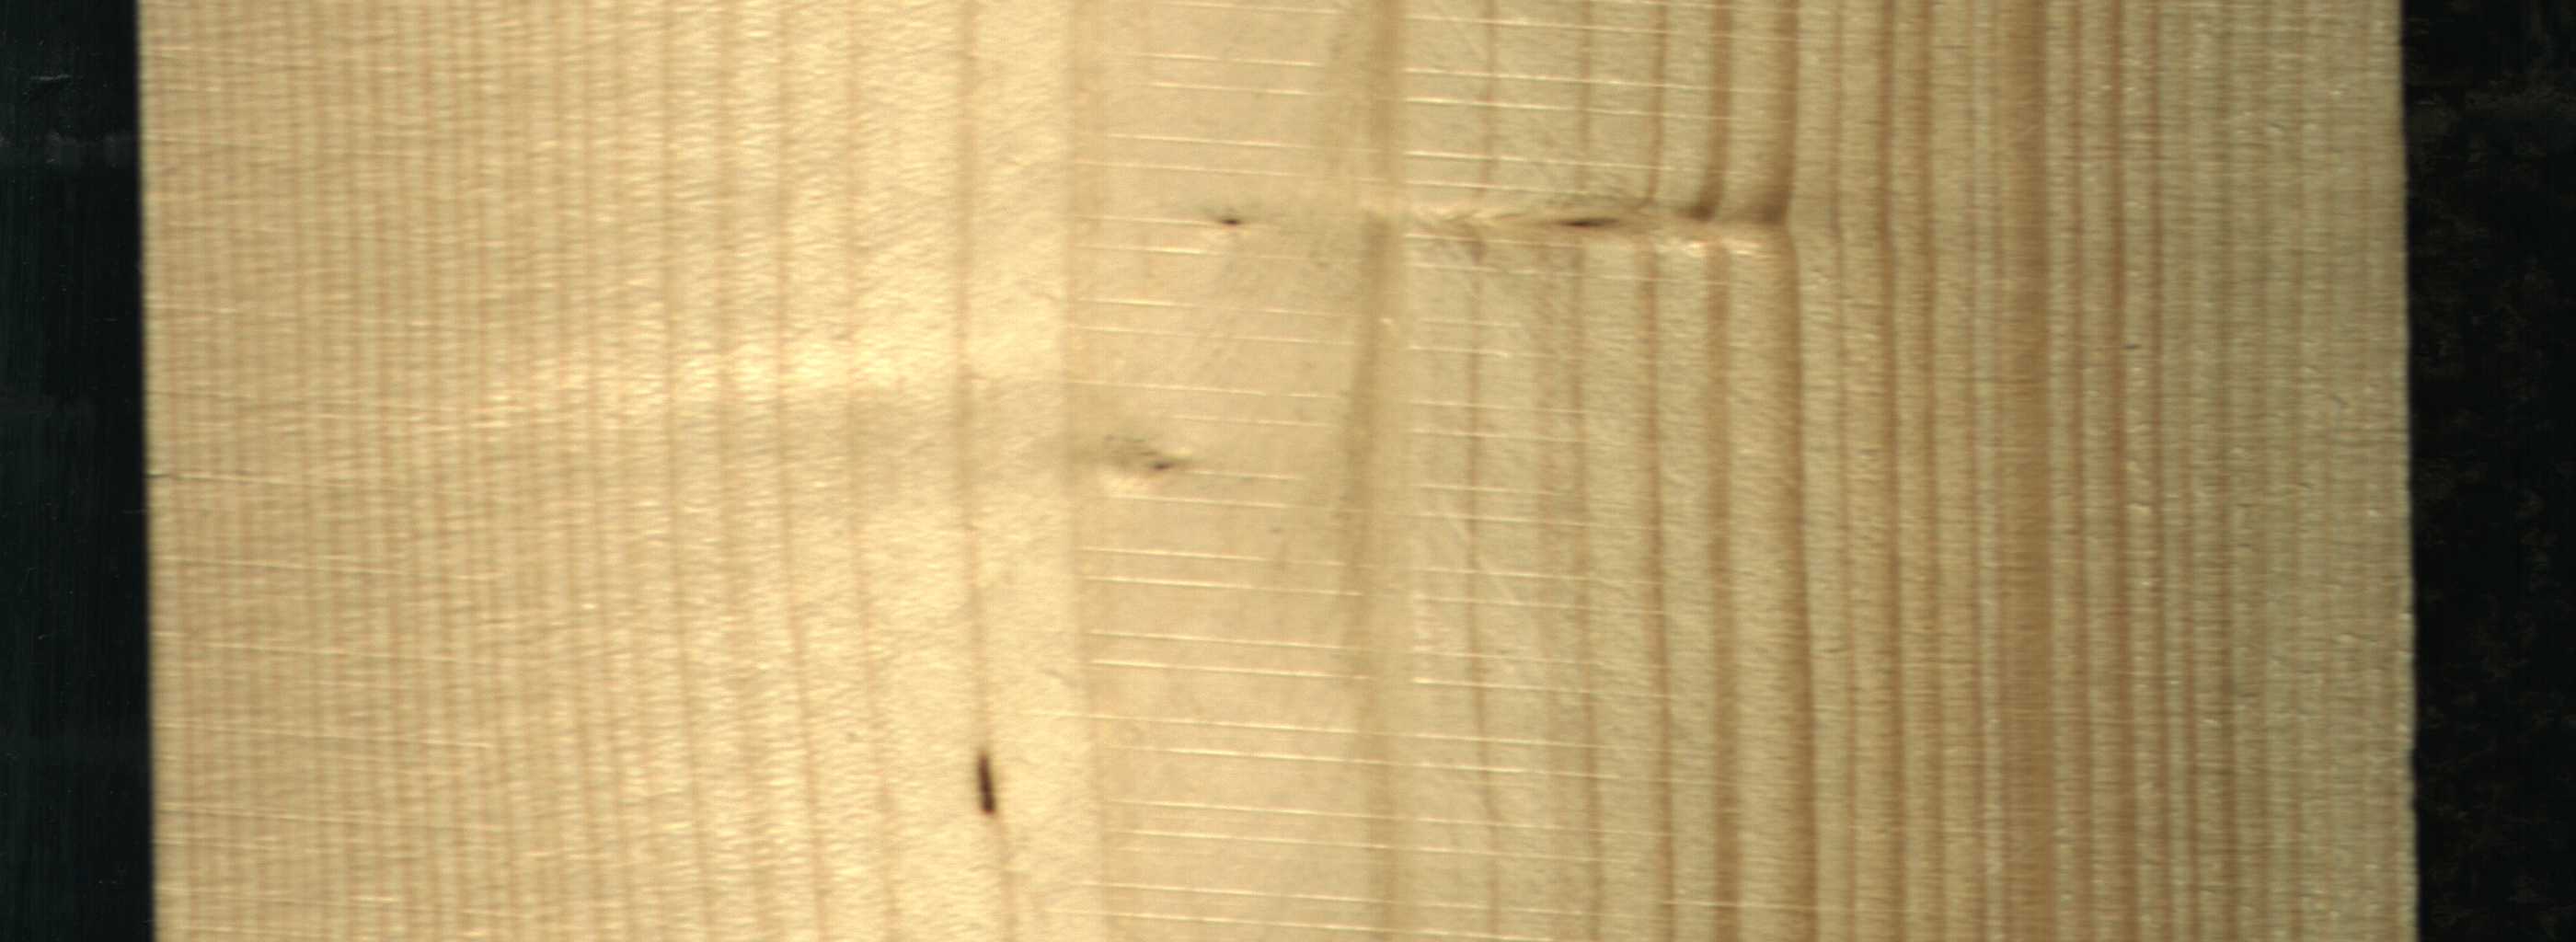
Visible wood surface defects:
resin
Live_Knot